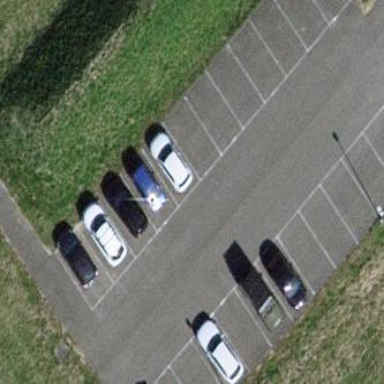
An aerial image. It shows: Parking area.